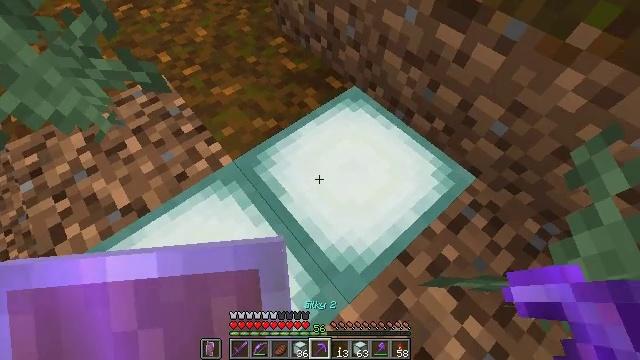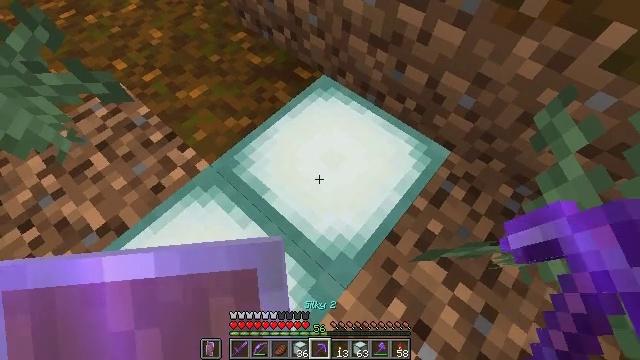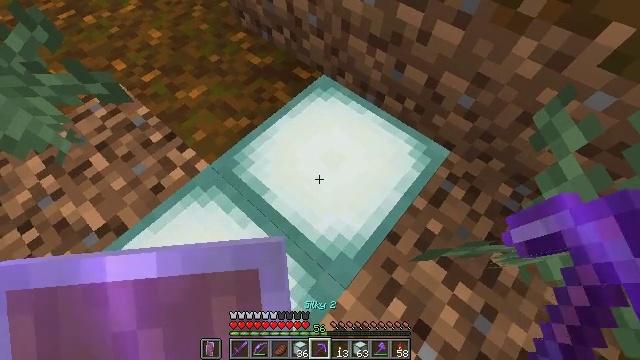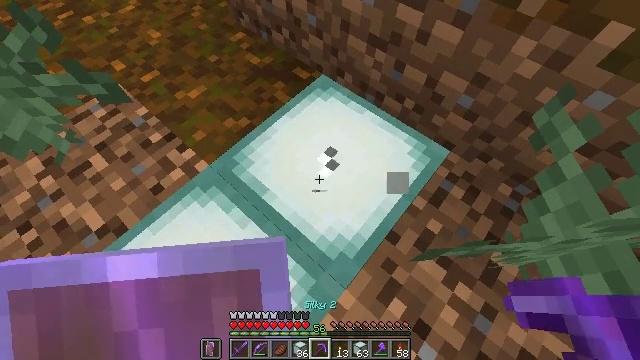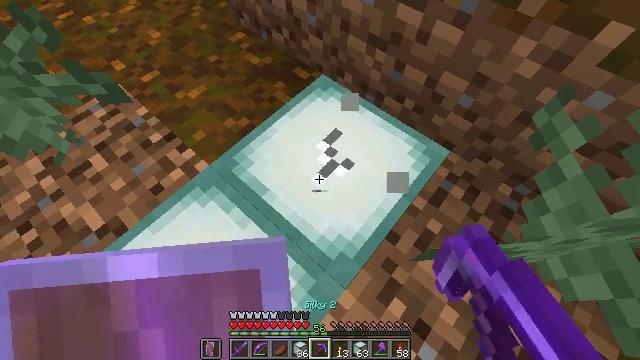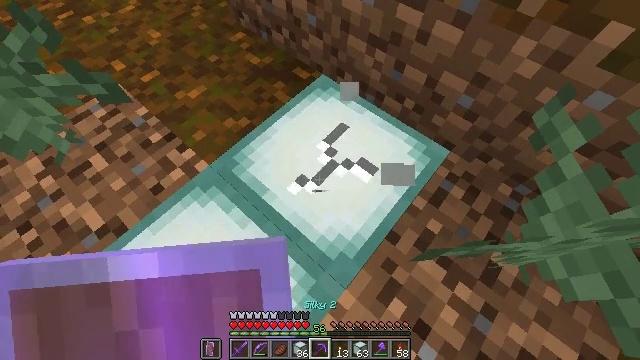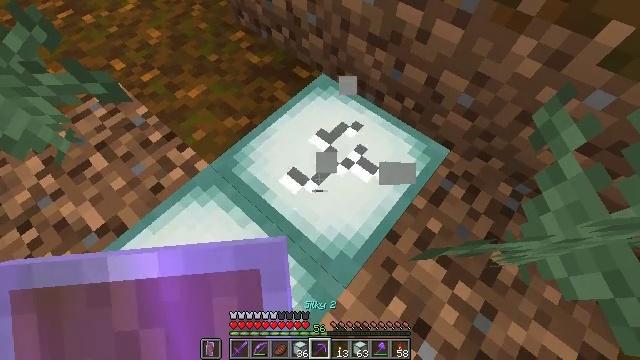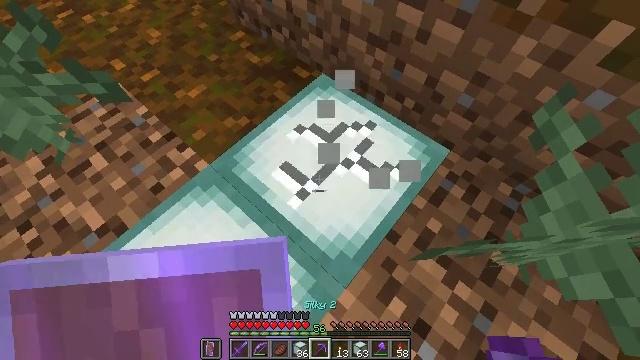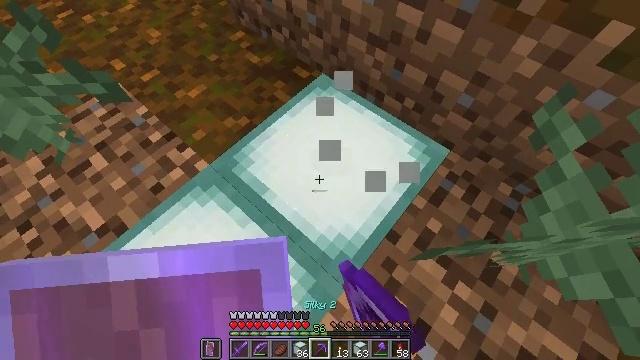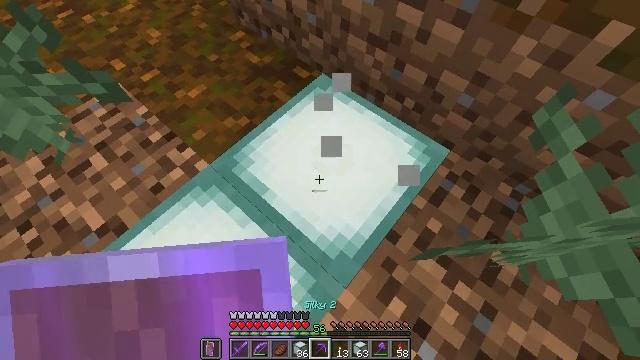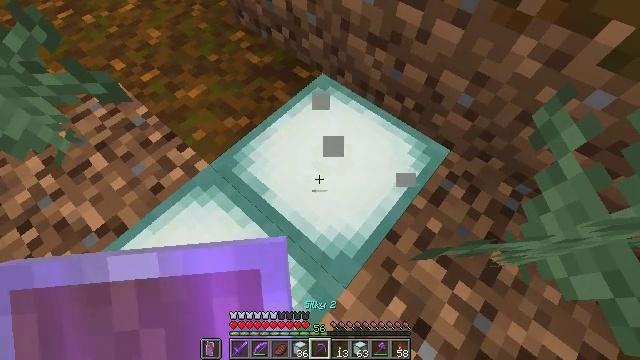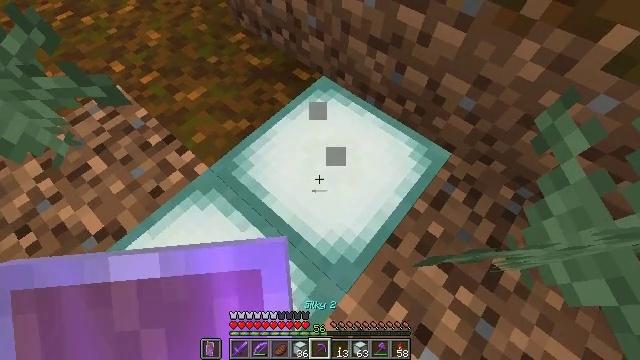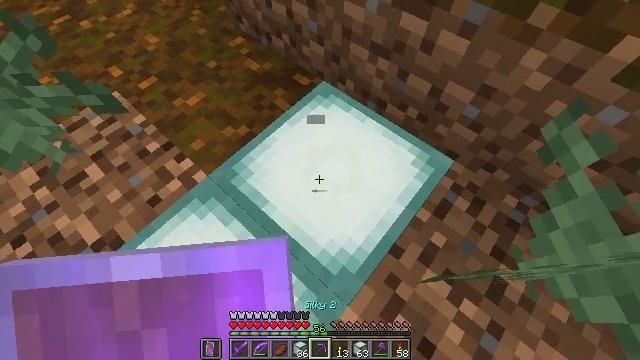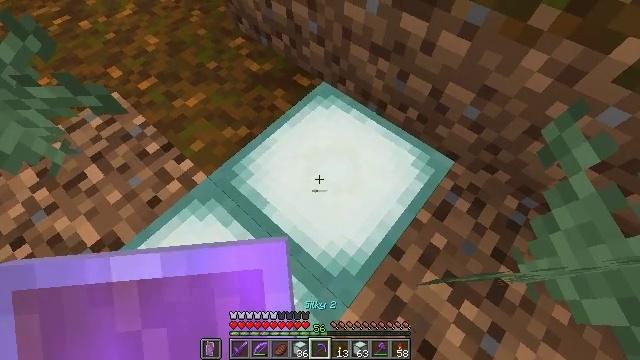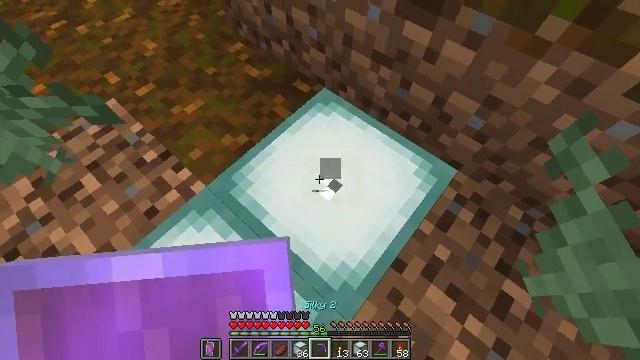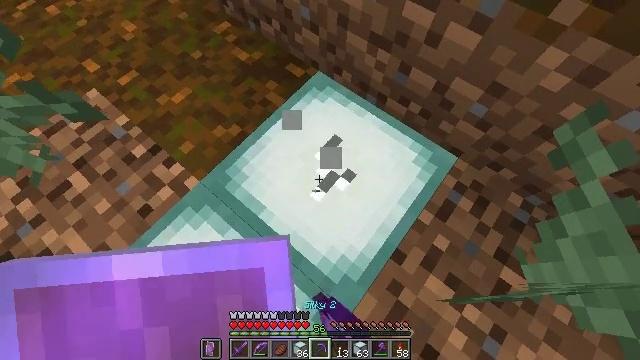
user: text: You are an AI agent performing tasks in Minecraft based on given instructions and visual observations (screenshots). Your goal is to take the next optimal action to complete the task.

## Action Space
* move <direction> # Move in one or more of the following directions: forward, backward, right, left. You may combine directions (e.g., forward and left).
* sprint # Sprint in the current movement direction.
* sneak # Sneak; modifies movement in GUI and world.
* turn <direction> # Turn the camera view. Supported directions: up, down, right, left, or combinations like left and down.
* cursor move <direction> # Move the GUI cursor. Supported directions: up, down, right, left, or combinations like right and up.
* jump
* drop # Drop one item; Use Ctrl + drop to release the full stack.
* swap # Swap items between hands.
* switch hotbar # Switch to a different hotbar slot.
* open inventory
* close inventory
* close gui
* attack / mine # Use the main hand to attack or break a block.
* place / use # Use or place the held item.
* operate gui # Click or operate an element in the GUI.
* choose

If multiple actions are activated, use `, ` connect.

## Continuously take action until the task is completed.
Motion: motion action
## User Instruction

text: Mine the sea lantern from the ocean monument.
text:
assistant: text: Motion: sneak, turn right and down
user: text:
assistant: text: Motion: sneak
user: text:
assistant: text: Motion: sneak, attack / mine
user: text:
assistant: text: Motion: sneak, attack / mine
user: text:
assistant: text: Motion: sneak, attack / mine
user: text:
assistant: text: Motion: sneak, attack / mine
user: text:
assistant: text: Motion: sneak, attack / mine
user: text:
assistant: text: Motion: sneak
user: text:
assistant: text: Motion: sneak
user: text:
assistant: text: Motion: sneak
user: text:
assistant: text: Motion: move forward, sneak
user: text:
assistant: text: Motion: move forward, sneak
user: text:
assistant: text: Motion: move forward, sneak
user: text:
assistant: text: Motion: move forward, sneak, attack / mine
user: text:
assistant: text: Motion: move forward, sneak, turn right and down, attack / mine
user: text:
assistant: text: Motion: move forward, sneak, turn right and down, attack / mine
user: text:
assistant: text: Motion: move forward, sneak, attack / mine
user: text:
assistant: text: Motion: move forward, sneak, attack / mine
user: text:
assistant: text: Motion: move forward, sneak, attack / mine
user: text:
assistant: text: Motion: move forward, sneak
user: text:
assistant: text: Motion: sneak
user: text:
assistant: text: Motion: sneak
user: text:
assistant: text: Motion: sneak
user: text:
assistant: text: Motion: sneak, attack / mine
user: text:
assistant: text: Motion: sneak, turn down, attack / mine
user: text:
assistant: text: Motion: sneak, attack / mine
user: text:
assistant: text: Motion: sneak, turn down, attack / mine
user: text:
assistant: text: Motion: sneak, turn right and down, attack / mine
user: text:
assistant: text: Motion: sneak, attack / mine
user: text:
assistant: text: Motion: sneak, attack / mine